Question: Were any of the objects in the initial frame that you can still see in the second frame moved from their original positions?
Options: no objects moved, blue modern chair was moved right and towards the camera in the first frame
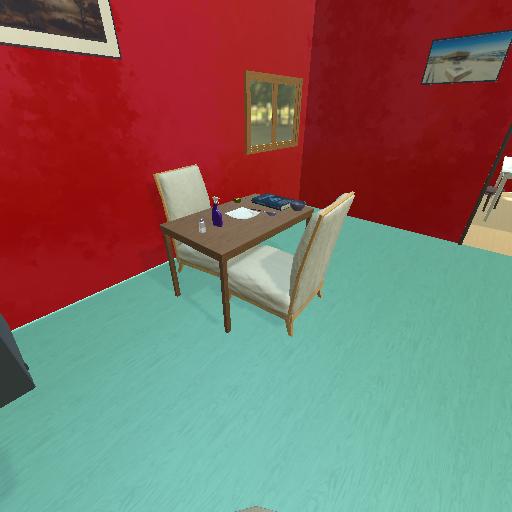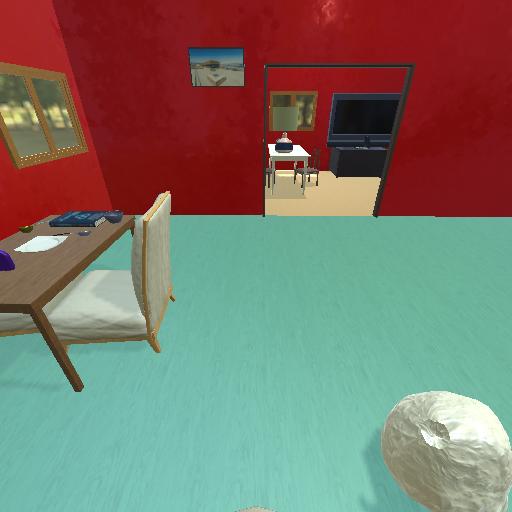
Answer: no objects moved